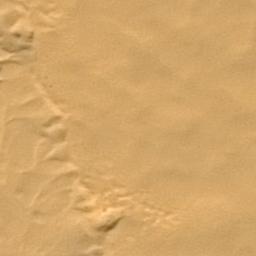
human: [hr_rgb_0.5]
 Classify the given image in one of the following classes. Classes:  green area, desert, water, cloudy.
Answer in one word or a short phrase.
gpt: desert